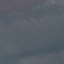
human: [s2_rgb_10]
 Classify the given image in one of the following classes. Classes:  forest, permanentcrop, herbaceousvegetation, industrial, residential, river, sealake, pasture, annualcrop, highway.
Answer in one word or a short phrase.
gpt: SeaLake